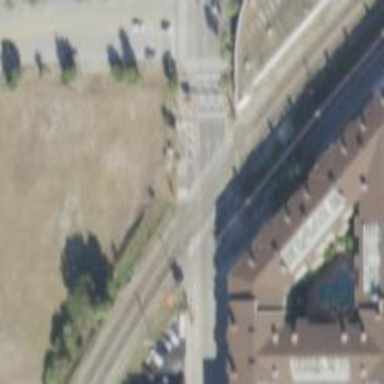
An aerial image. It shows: Crossing for the railway.